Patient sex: F
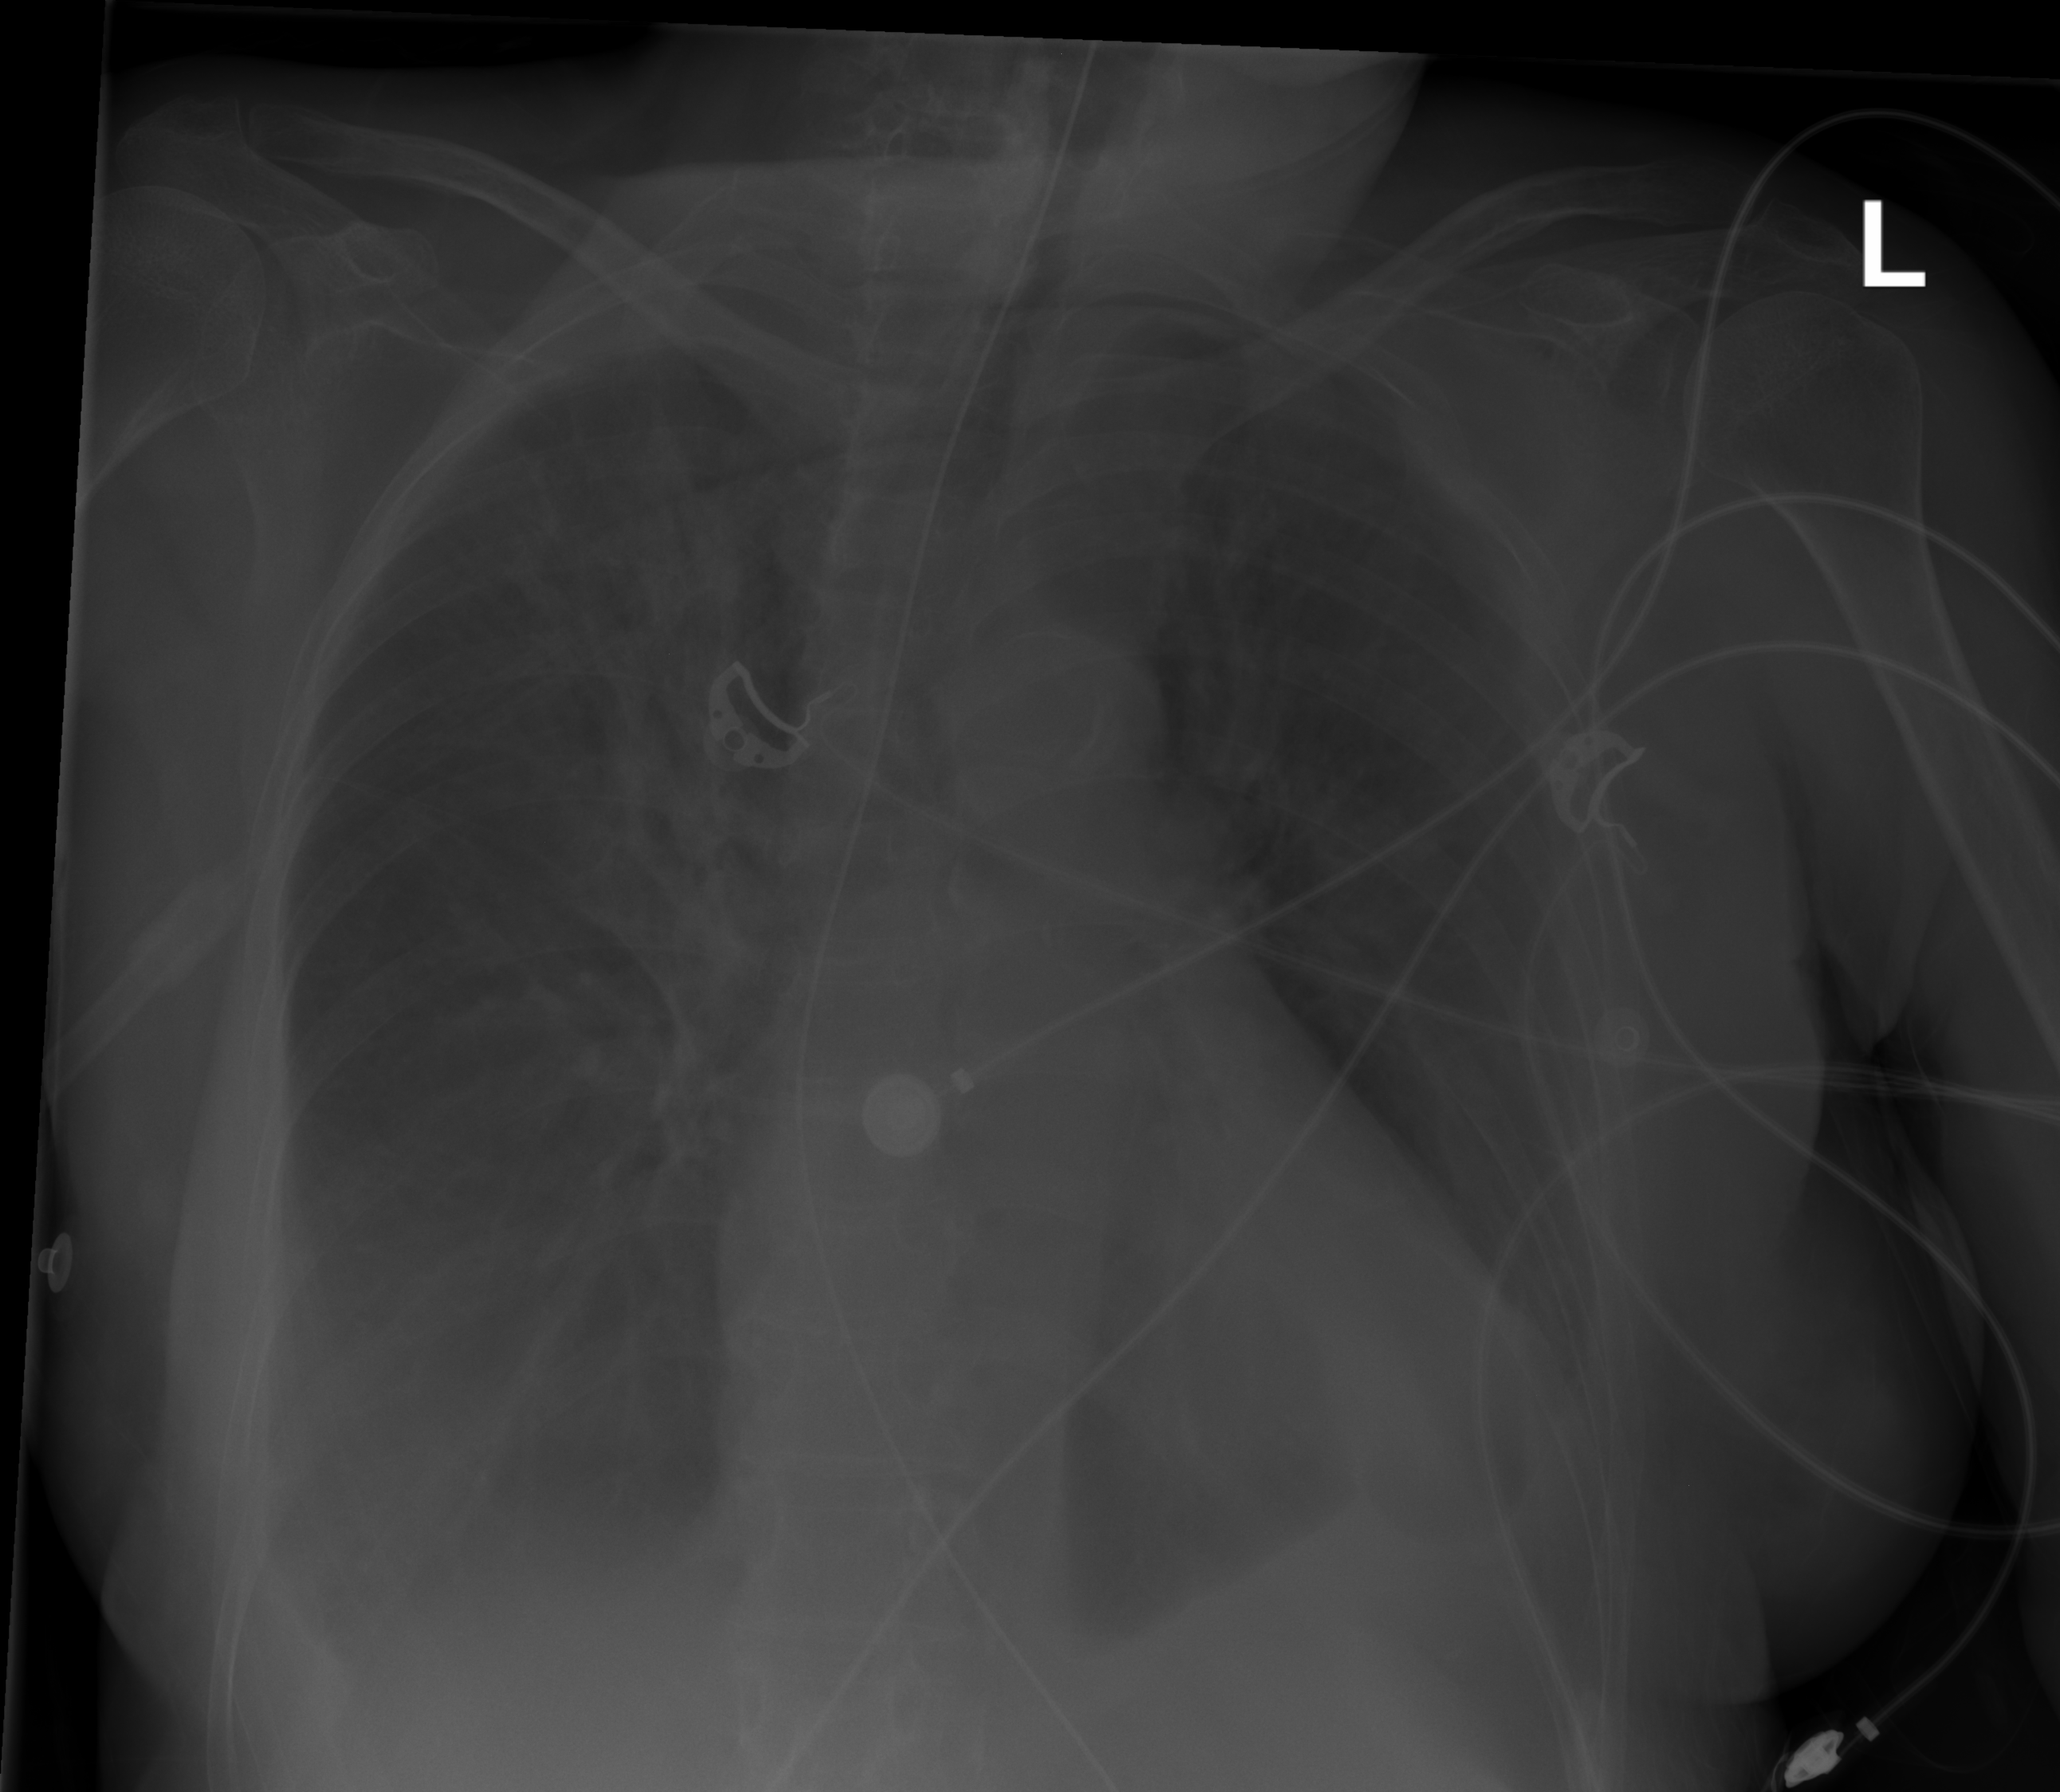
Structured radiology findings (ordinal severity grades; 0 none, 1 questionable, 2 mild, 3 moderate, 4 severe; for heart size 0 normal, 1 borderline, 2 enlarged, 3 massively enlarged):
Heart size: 2
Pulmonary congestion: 0
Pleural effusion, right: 2
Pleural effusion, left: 2
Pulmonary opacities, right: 2
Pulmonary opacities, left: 2
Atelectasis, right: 0
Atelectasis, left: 2